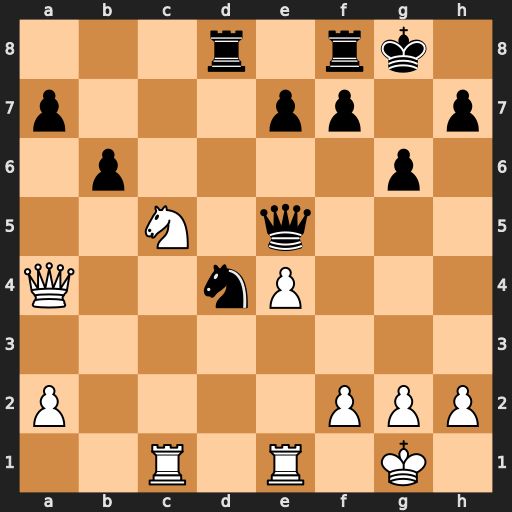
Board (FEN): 3r1rk1/p3pp1p/1p4p1/2N1q3/Q2nP3/8/P4PPP/2R1R1K1
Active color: w
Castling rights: -
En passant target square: -
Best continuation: Nd7 Qd6 Nxf8